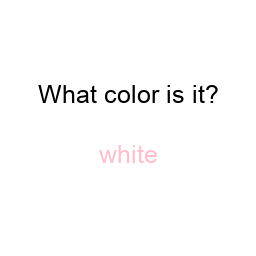
Color: pink
Color name shown: white
Background color: white
Question text color: black